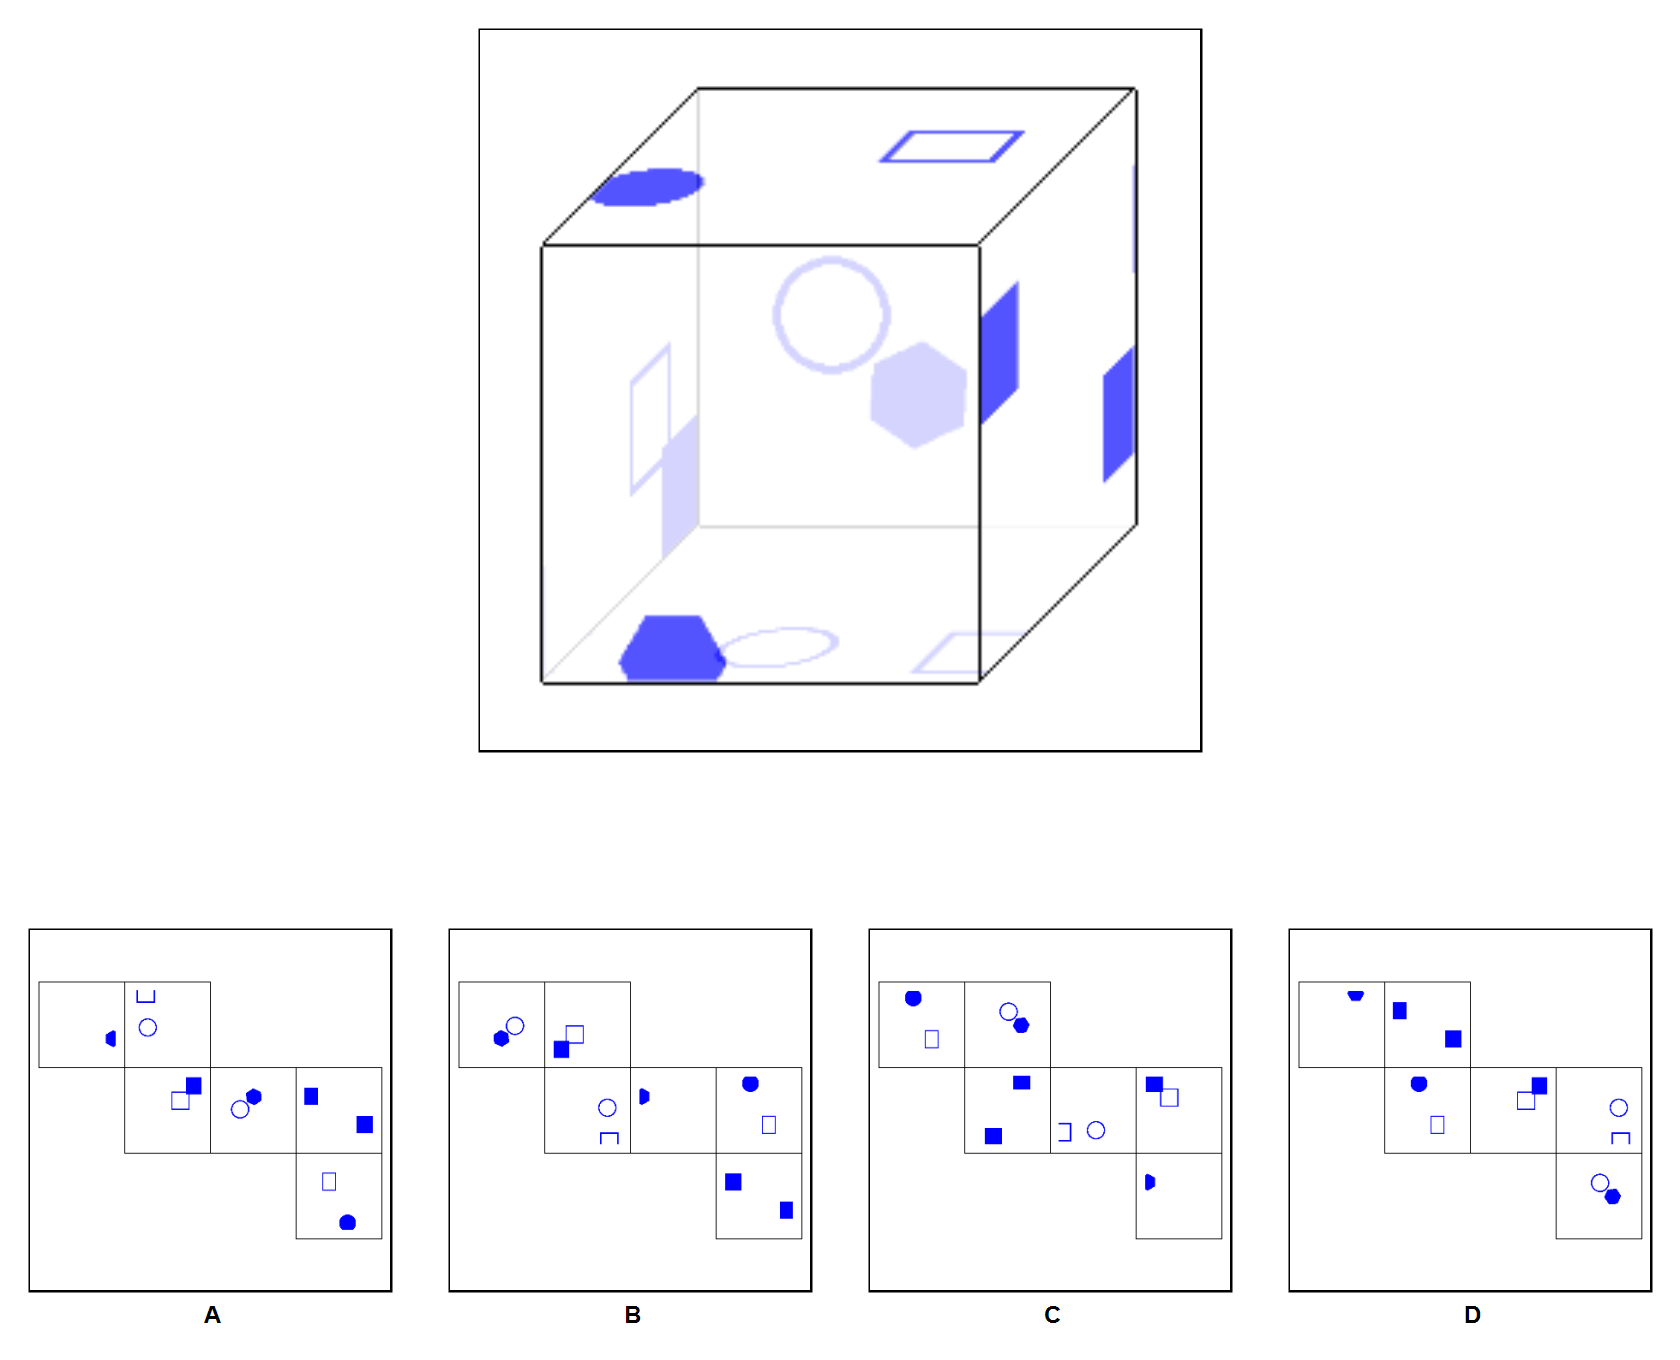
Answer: D